Current action and preconditions to check: path_clear

Your task: For each precondition in the list above, predict whether it will hold at this action.

Consider the current scene as observed from the mobile robot's camera, and analyze the predicted future states of all dynamic agents (e.g., people, animals, vehicles, or any moving entities) within the NEXT SECOND.

IMPORTANT: Only answer "very likely" if you are absolutely certain—based on strong, clear evidence—that a dynamic agent will violate the precondition in the predicted future state. Do NOT answer "very likely" for unlikely, ambiguous, or low-probability risks.

Ask yourself for each precondition: Is there a high probability, with clear and convincing evidence, that the predicted future states of any dynamic agent will interfere with the predicted future state of the currently executing action within the NEXT SECOND, causing that precondition to fail?

Assess the risk level based on these predictions. Use "likely" or "very likely" if motions create a clear risk of interference.

Use "neutral" or "improbable" if agents are nearby but their predicted paths are clearly diverging or non-conflicting.

Failure Risk Categories: "very improbable", "improbable", "neutral", "likely", "very likely"

Answer Format: Output ONLY the probability_of_failure value from these categories: "very improbable", "improbable", "neutral", "likely", "very likely"

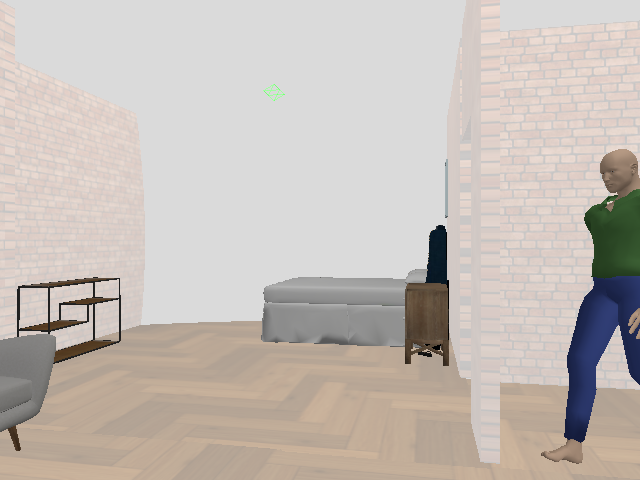

Answer: neutral